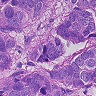
Metastatic tissue present: yes